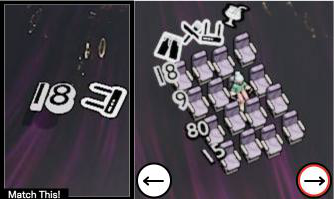
Task: seats
Answer: no